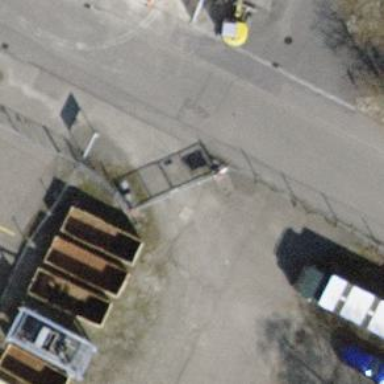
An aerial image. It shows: Gate.